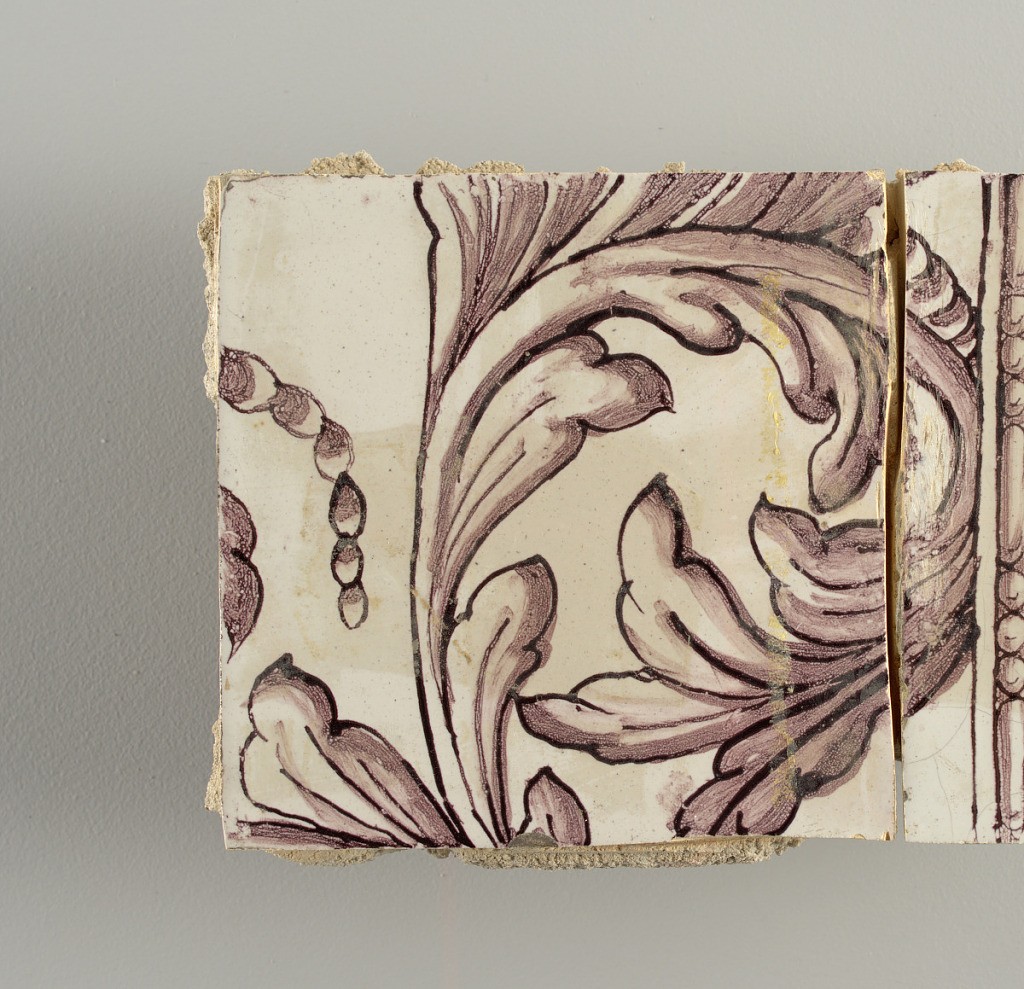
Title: Wall facing
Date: ca. 1725
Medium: tin-glazed earthenware, underglaze
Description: Two vertical rectangles, twenty-three tiles high.  A) Nine tiles wide at top; seven tiles wide at bottom.  B) Ten and one-half tiles wide.

Arabesque design of foliage.  A) with centered figure of Justice under a canopy.  B) with centered urn.